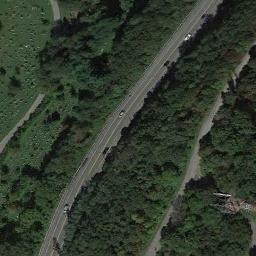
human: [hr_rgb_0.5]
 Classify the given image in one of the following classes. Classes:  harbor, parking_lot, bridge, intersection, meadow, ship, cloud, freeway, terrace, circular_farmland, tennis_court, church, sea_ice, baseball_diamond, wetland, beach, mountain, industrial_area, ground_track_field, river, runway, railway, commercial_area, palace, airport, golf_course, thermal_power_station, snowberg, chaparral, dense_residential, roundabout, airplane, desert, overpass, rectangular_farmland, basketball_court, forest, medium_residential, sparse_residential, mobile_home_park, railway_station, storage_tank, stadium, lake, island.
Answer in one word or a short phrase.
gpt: freeway